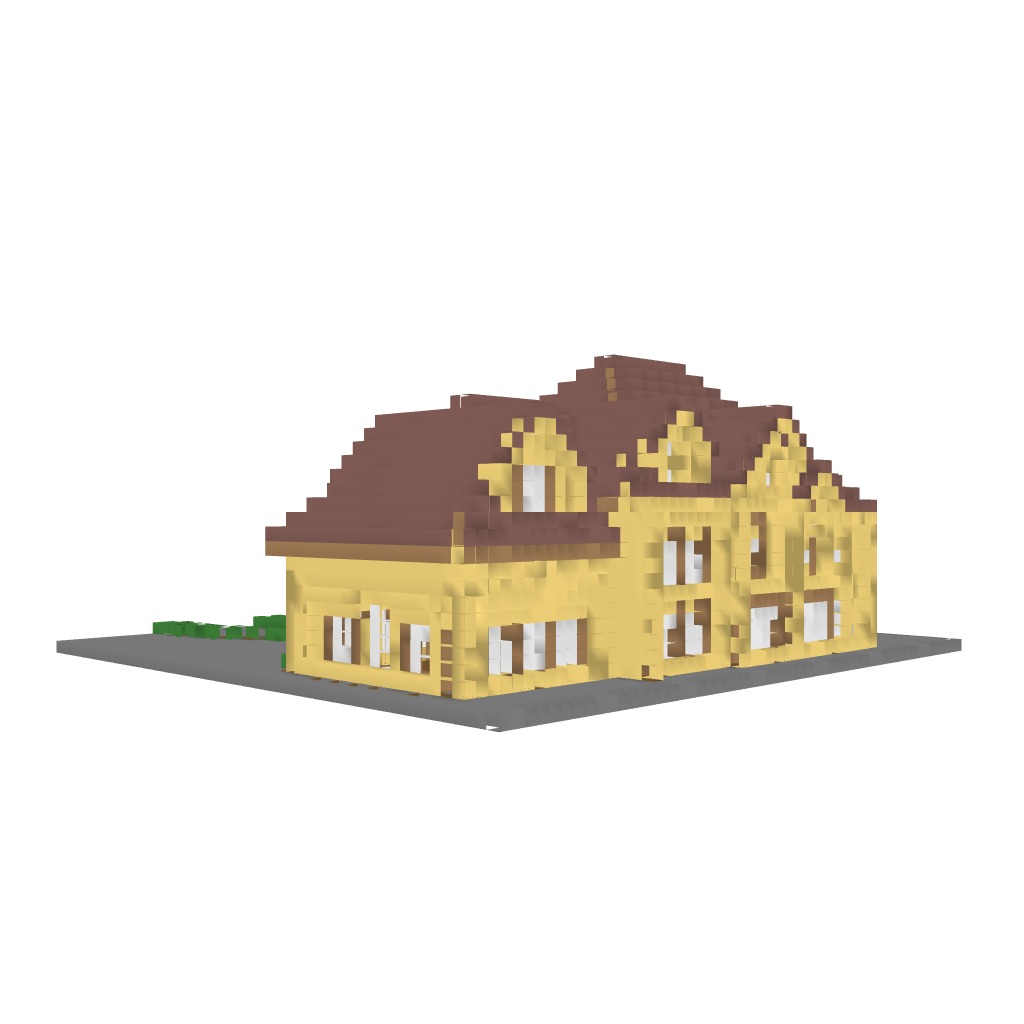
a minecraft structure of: Traditional house bad low quality